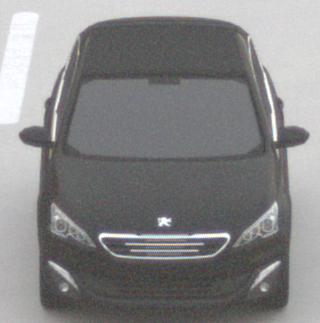
Make: Peugeot
Model: 308 VTi 82
Detailed model: 308 (II)
Model produced from: 2013/09
Model produced until: 2014/11
Doors: 5
Color: black
Road condition: dry road
Daytime: sunrise or sunset
Contrast: low contrast